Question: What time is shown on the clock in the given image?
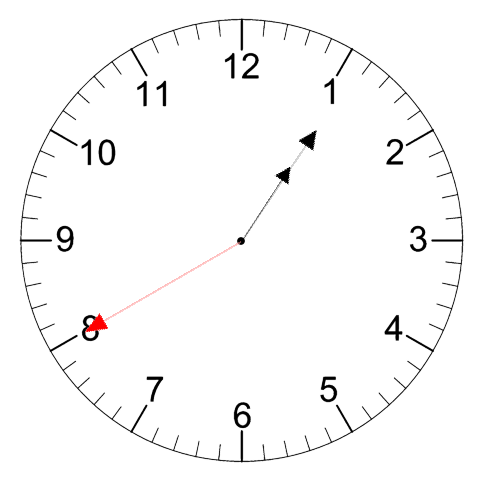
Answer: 01:05:40